Brain MRI, t2w sequence, axial 2D slice.
Patient: age 23, sex F, weight 78 kg, height 1.78 m
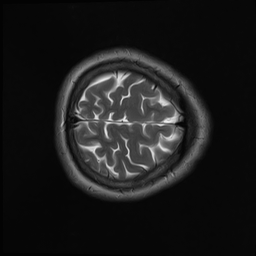